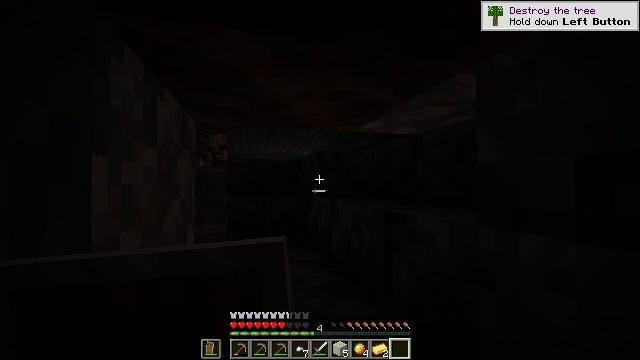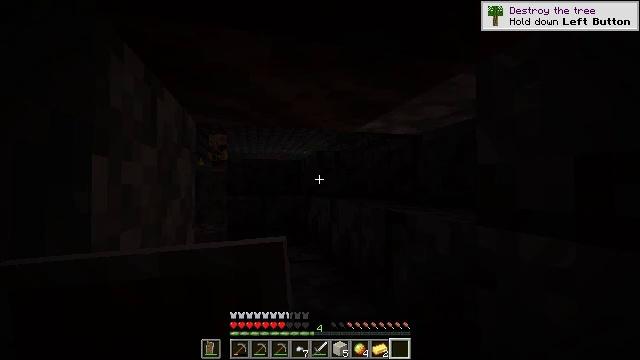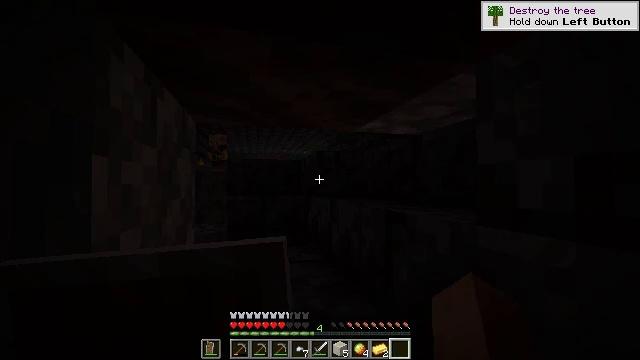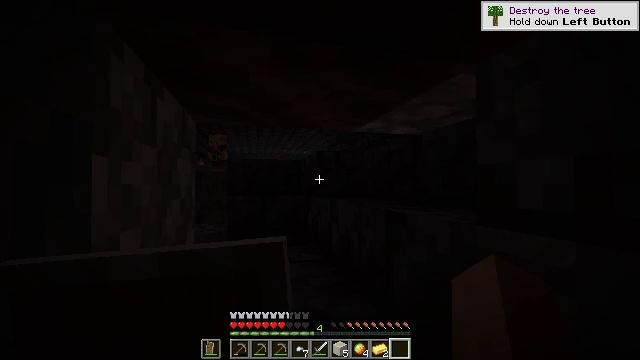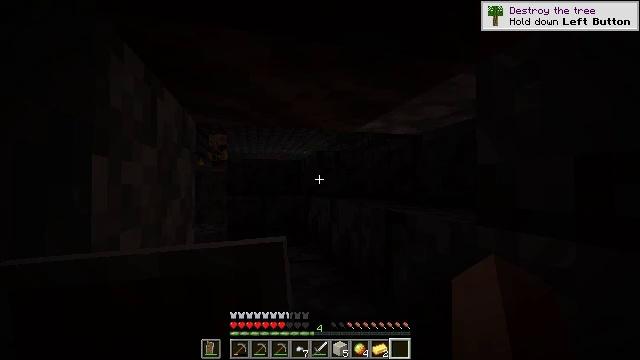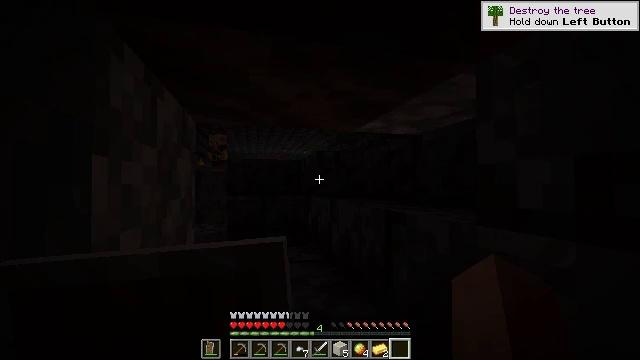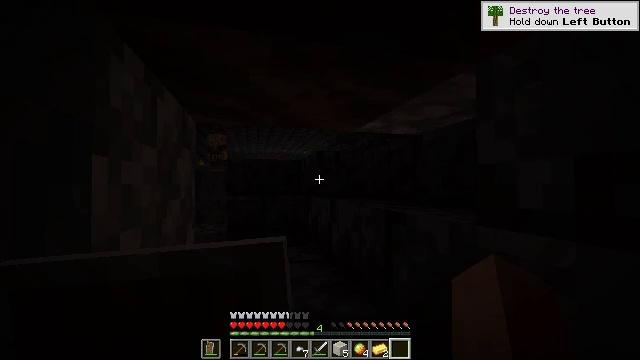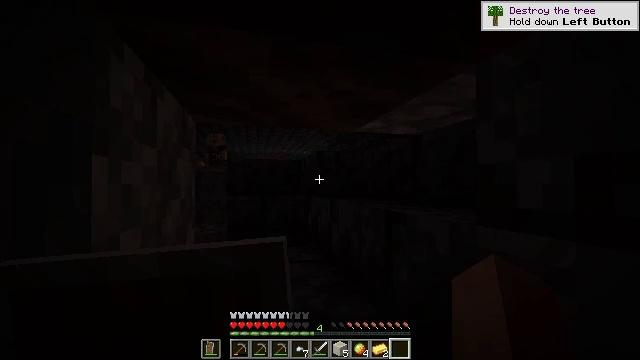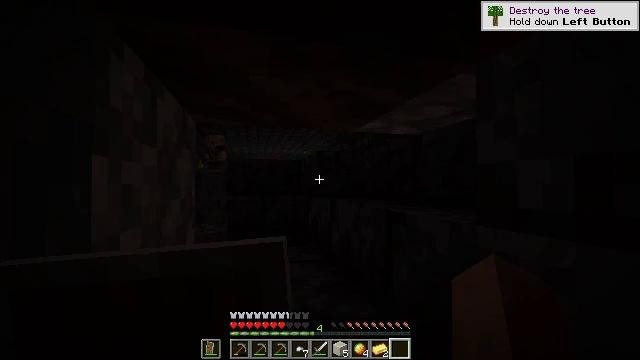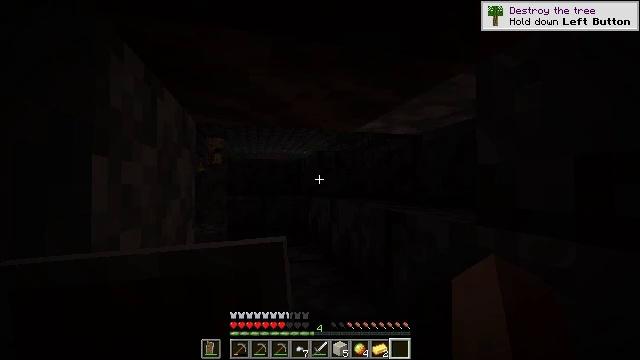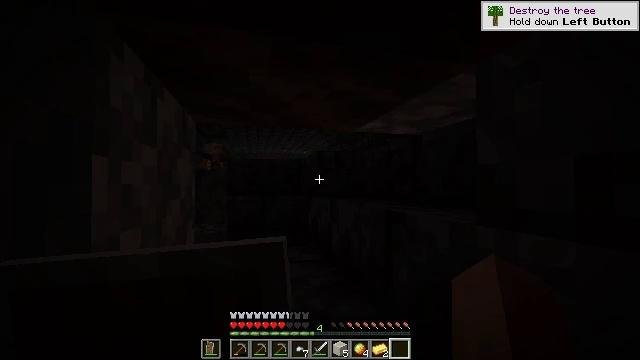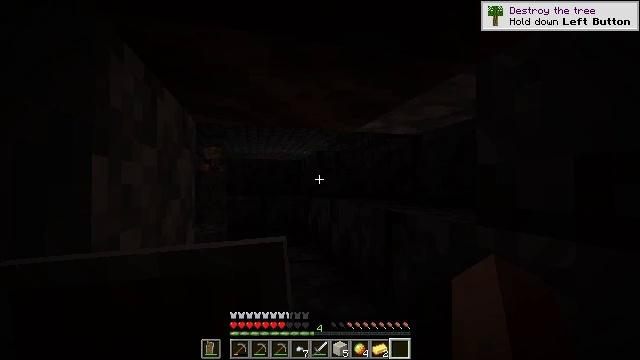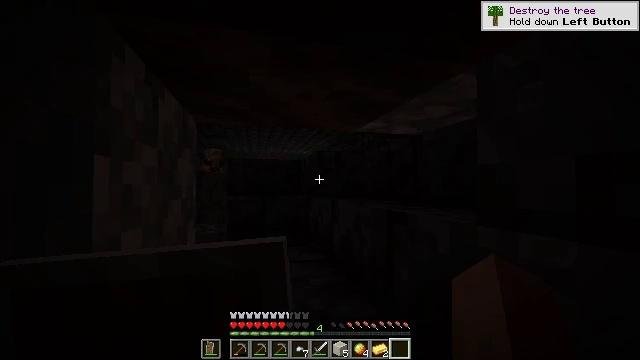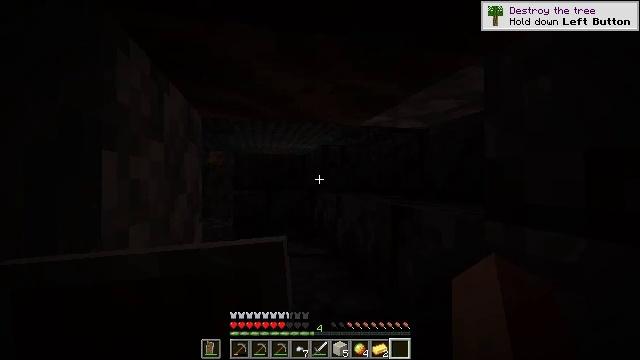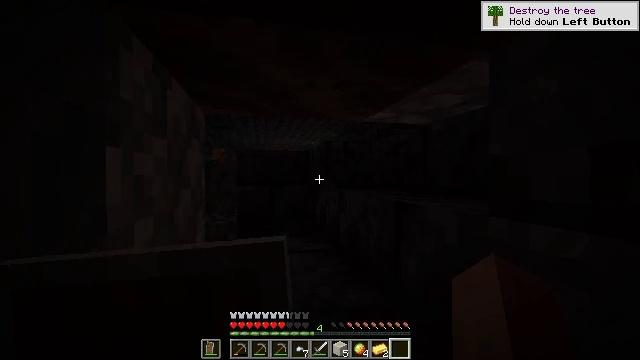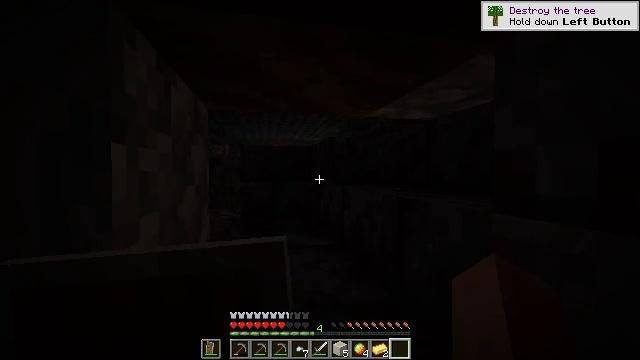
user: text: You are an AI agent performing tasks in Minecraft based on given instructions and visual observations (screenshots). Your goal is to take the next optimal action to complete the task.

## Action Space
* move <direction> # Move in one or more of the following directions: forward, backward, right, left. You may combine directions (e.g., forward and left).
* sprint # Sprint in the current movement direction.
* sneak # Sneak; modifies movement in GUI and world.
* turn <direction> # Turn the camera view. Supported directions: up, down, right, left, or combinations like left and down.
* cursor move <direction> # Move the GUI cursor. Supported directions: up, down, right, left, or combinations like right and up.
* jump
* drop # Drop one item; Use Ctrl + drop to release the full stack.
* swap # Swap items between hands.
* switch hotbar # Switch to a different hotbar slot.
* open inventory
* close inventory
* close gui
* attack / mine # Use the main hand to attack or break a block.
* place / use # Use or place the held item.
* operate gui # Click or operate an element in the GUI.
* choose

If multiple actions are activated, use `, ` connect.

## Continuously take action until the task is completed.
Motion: motion action
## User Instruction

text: Collect polished blackstone brick stairs.
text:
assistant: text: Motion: no_op
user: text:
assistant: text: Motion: no_op
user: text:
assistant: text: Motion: no_op
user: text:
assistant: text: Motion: no_op
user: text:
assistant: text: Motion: no_op
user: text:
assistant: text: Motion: no_op
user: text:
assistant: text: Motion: no_op
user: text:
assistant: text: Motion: no_op
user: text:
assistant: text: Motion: no_op
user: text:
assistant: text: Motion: no_op
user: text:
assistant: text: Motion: no_op
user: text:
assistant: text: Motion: no_op
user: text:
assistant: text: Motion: turn left and down
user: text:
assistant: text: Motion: no_op
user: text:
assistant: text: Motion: no_op
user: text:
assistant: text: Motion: no_op
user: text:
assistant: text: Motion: move right
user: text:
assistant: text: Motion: move back and move right, turn down
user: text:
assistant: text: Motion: move back and move right, turn left and down
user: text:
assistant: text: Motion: move back and move right, turn left
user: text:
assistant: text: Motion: move back and move right, turn left and down
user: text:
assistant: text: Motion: turn left and down
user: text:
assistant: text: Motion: turn left and down
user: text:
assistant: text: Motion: turn left and down
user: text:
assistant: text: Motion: turn left and down
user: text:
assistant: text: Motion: turn down
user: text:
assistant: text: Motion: no_op
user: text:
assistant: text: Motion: no_op
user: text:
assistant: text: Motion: turn left
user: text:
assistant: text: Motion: turn left and down